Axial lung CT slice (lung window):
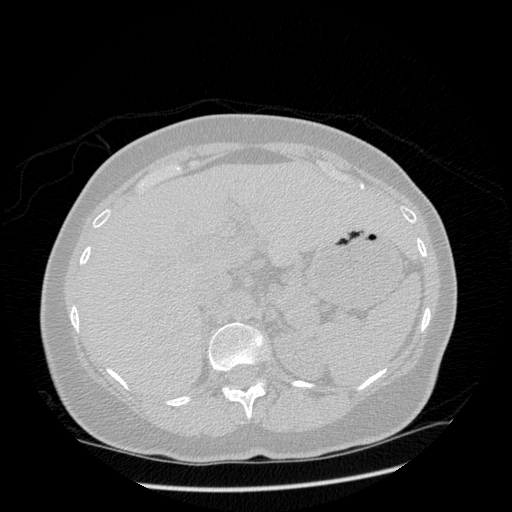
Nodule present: no